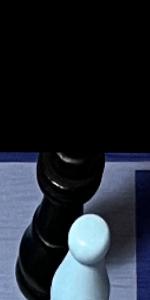
Label: King_Black